Aerial crown-view tile of a tropical tree (Barro Colorado Island, Panama), acquired 20250512:
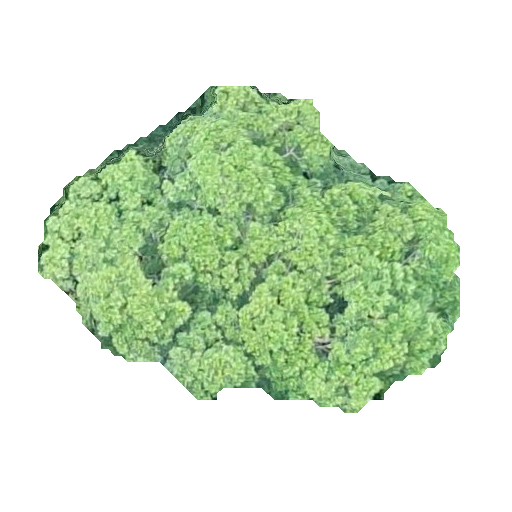
Species: Simarouba amara
GBIF accepted scientific name: Simarouba amara
Crown area: 137.232 m²